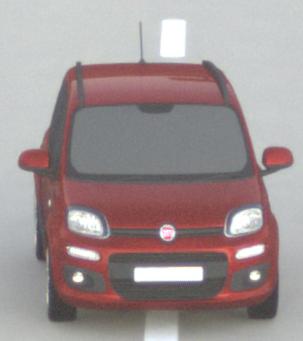
Make: Fiat
Model: Panda 1.2 8V
Detailed model: Panda (312)
Model produced from: 2013/02
Model produced until: 2013/12
Doors: 5
Color: red
Road condition: dry road
Daytime: sunrise or sunset
Contrast: low contrast